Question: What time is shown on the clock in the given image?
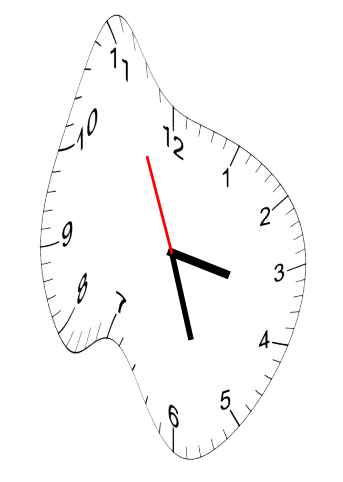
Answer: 03:26:56